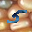
Label: 5